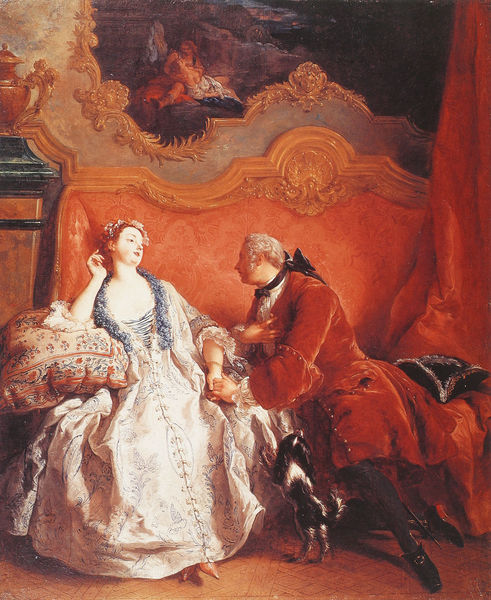
Titel: Die Liebeserklärung
Künstler: Jean - Francois de Troy
Institution: New York, Privatsammlung
Schlagwörter: gemälde, mann, weiß, busen, frankreich, frau, hut, kleid, orange, ölbild, dame, hund, rot, gespräch, schleife, barock, spitze, bild, hände, spiegel, vorhang, öl, gold, adel, paar, rokoko, perücke, orang, liebe, sofa, hof, französisch, ölgemälde, kissen, ornamente, wandgemälde, bett, degen, dreispitz, stiefel, flirt, korsett, gemäöde, boucher, dreizack, galanterie, händhenhalten